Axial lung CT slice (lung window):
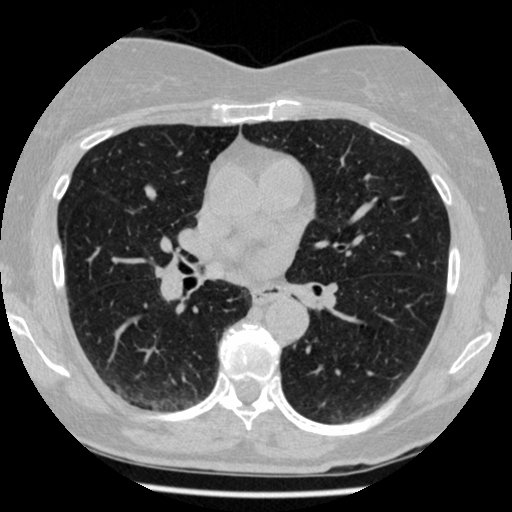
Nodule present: no